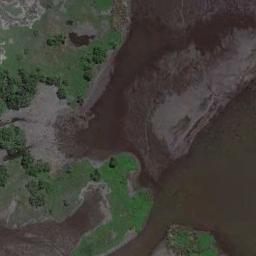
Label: wetland